Interaction volume radius: 5 \u00c5
Interaction volume height: 25 \u00c5
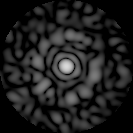
Disorder parameter: 0.8189